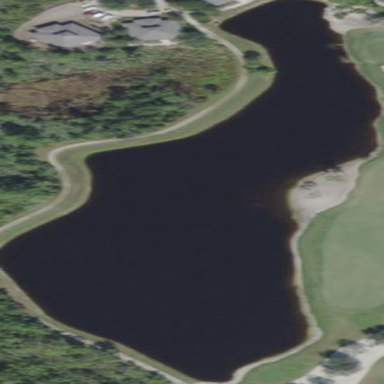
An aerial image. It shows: Picturesque scene of golf course with lateral water hazard.